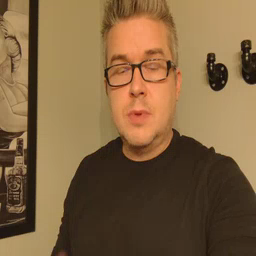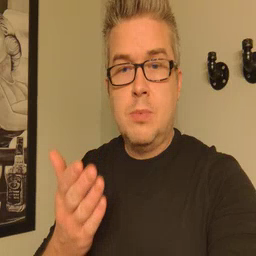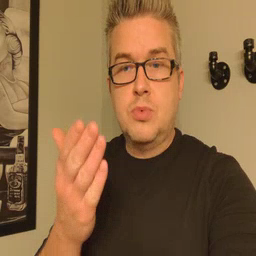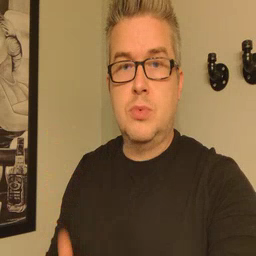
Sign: boat